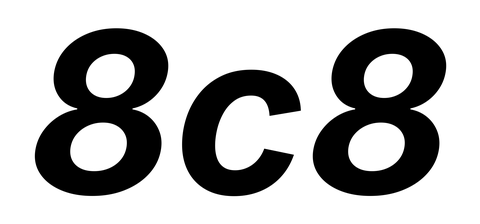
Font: Inter-Italic_Bold_Italic